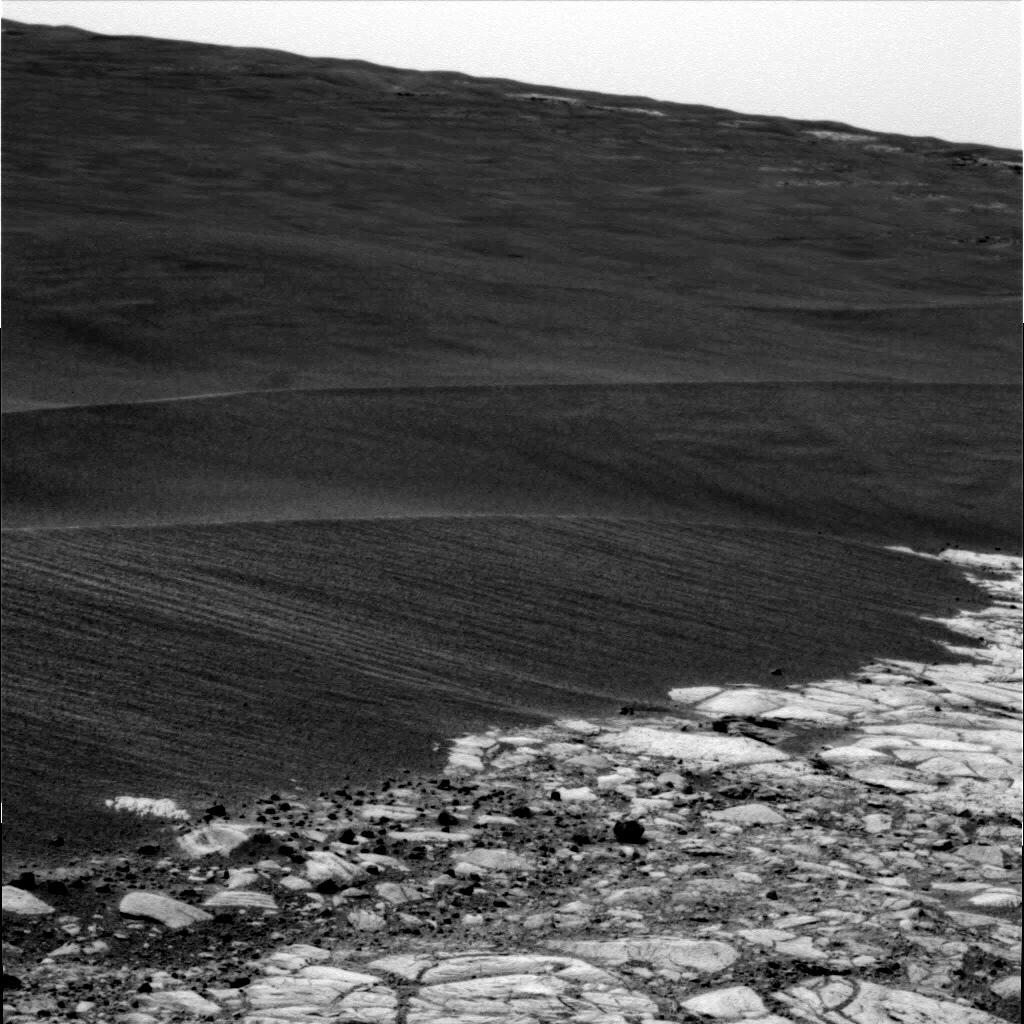
Terrain classes present: Bedrock, Gravel / Sand / Soil, Sky / Distant Mountains